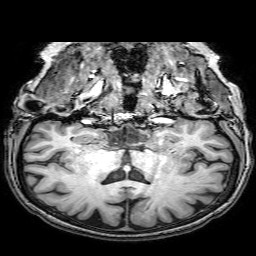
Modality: T1w
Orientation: sagittal
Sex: female
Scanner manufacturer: philips
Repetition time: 0.008198 s
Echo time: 0.00377 s